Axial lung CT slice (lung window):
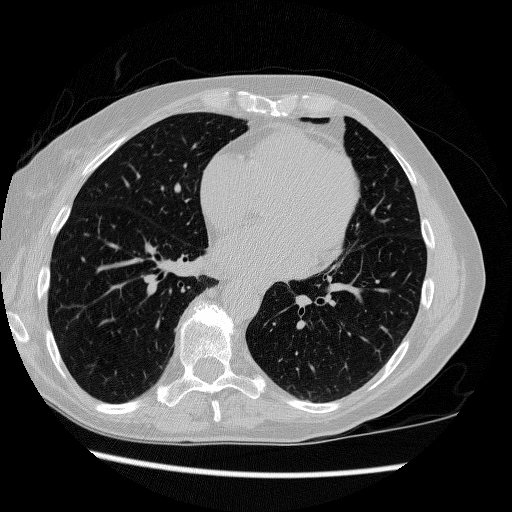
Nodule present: no